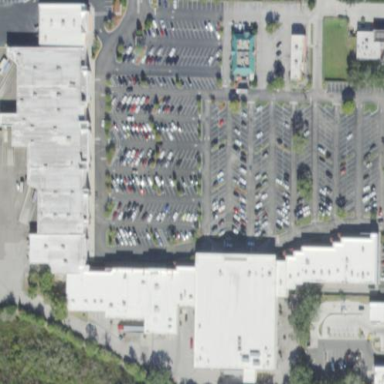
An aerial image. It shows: Mall building.